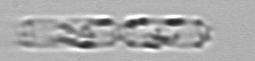
Label: Cerataulina_pelagica